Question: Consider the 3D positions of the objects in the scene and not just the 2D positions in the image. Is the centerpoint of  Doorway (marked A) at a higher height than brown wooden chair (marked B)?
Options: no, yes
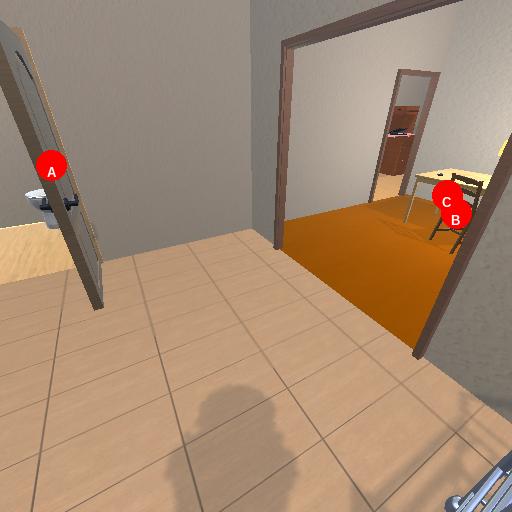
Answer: no